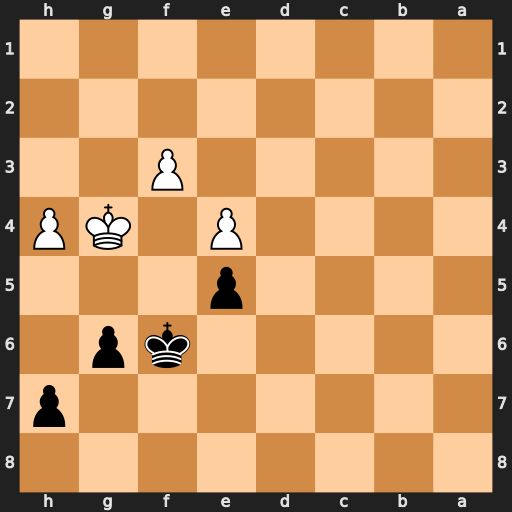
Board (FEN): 8/7p/5kp1/4p3/4P1KP/5P2/8/8
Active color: b
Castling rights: -
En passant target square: -
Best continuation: h5+ Kg3 g5